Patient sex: M
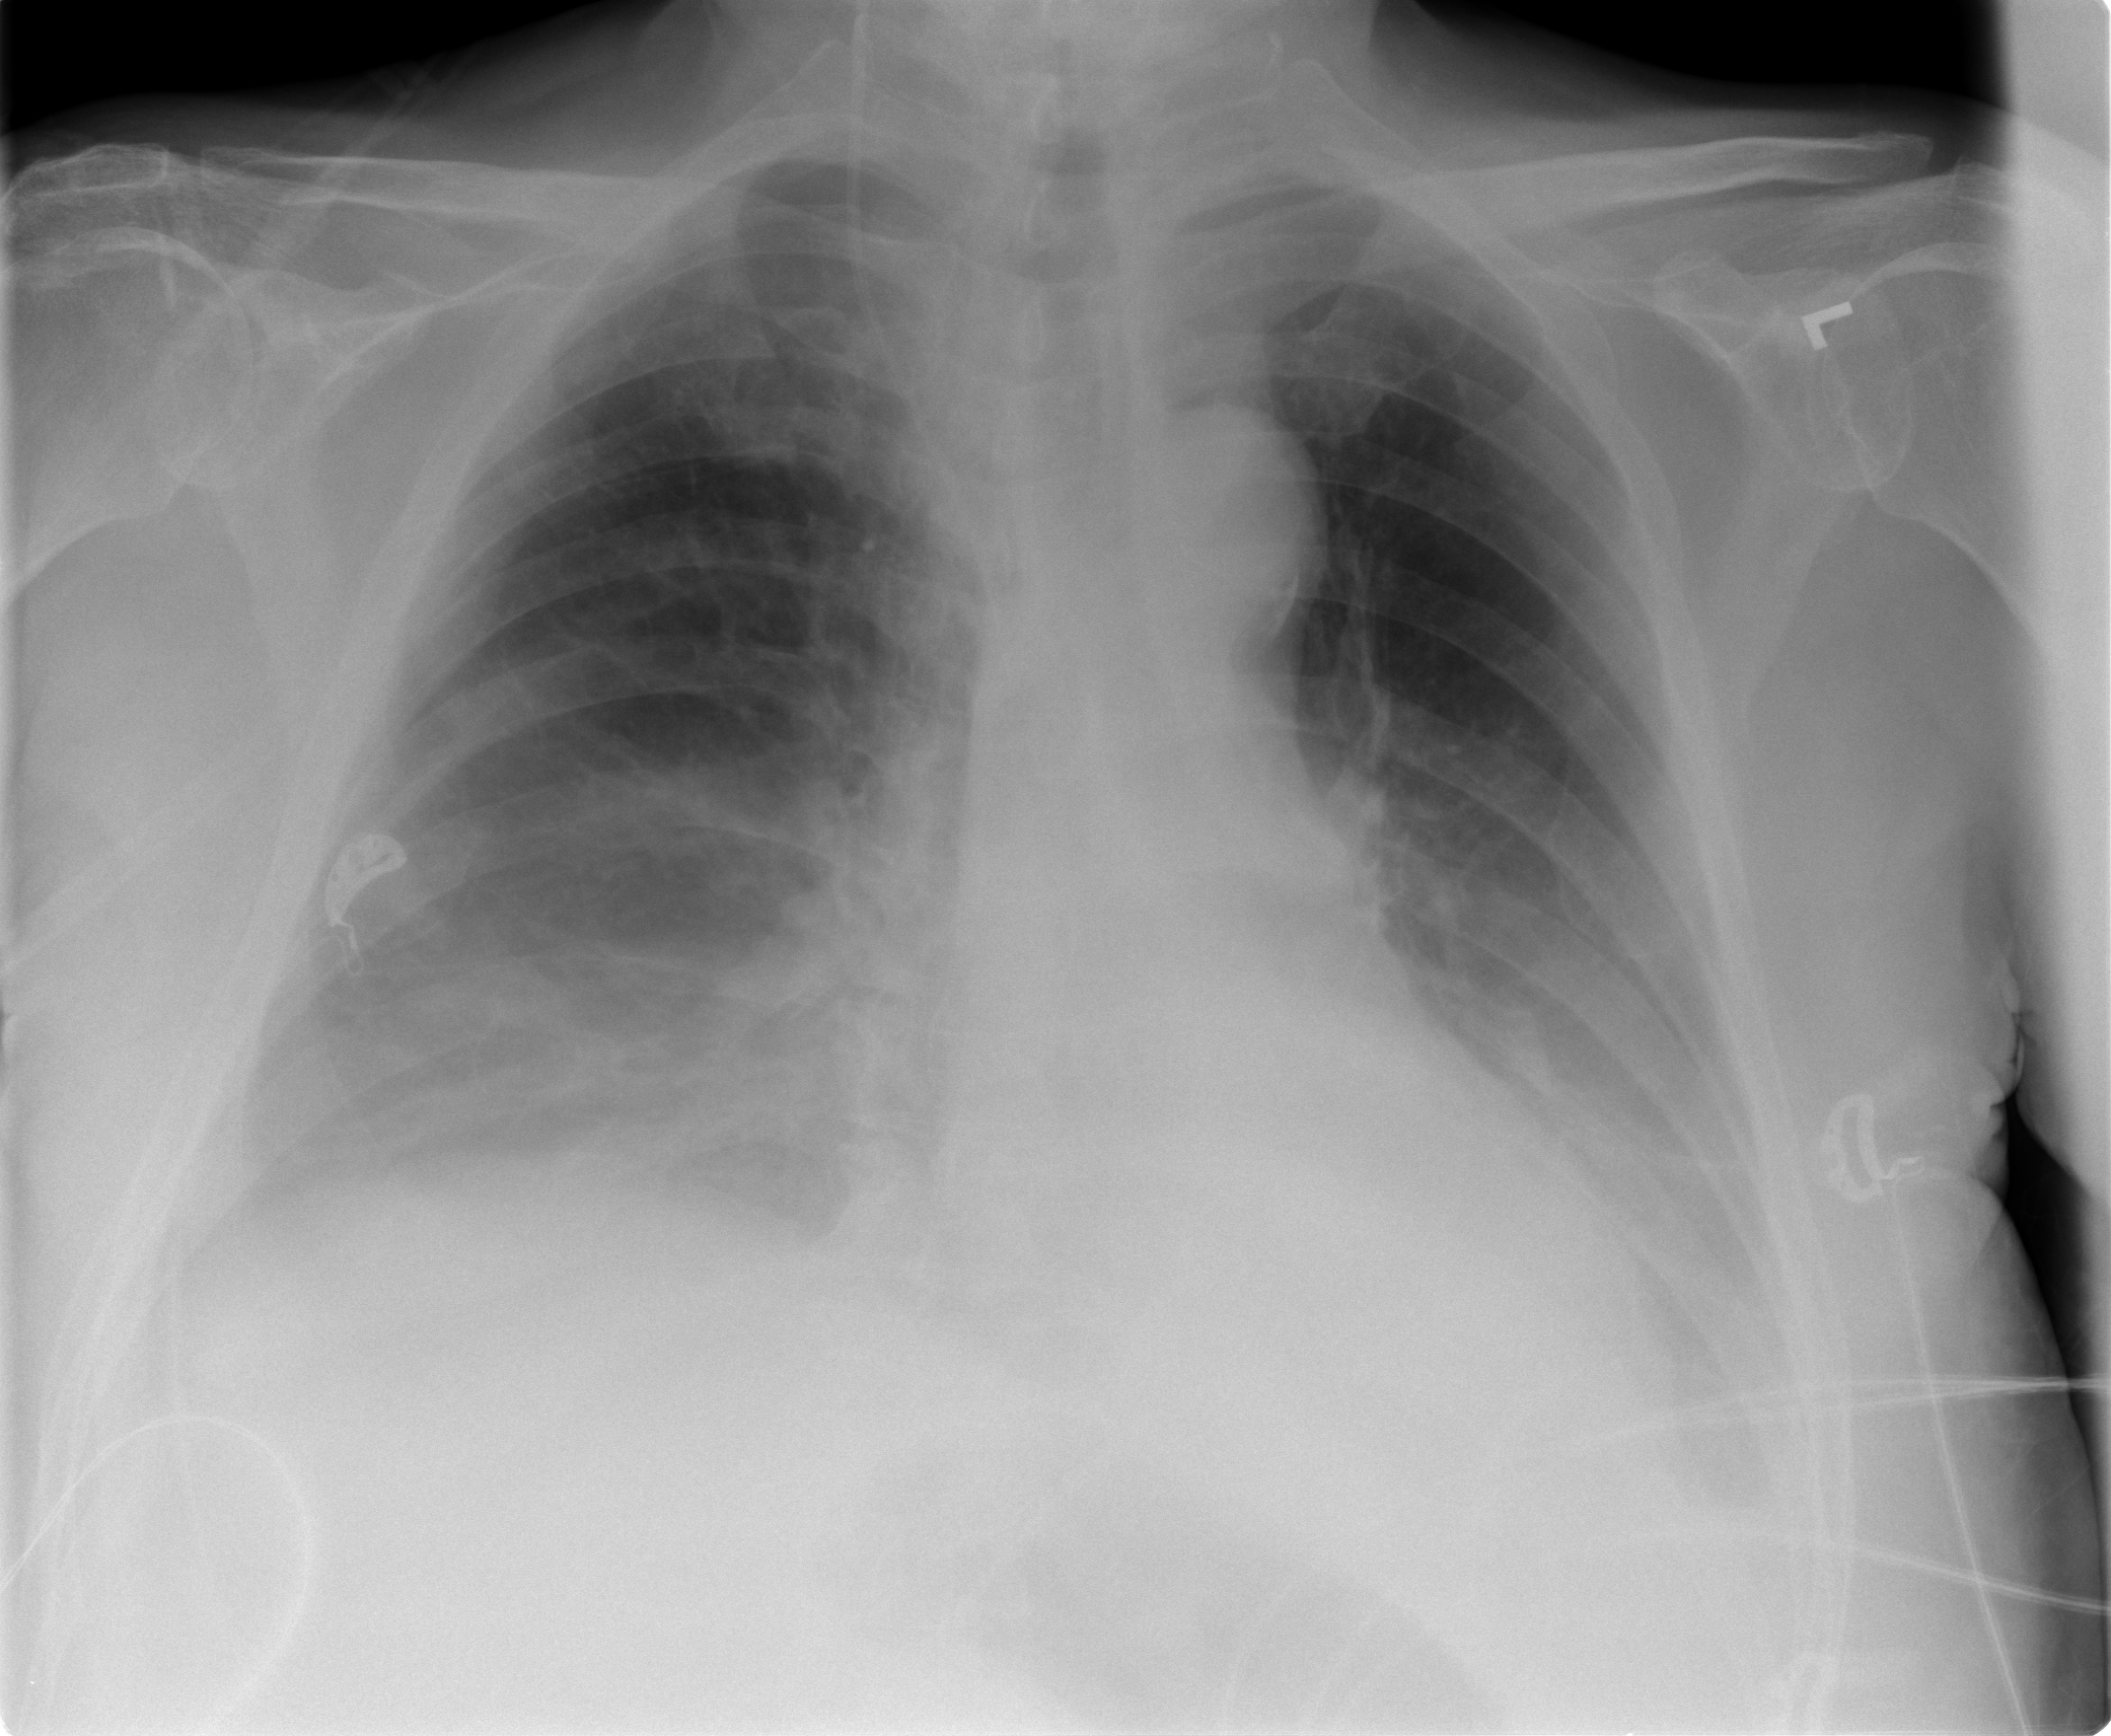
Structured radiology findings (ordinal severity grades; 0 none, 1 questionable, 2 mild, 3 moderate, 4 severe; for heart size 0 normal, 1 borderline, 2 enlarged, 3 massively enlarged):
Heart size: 0
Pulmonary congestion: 2
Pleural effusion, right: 2
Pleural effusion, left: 2
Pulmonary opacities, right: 0
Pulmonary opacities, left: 0
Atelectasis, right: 2
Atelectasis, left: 2